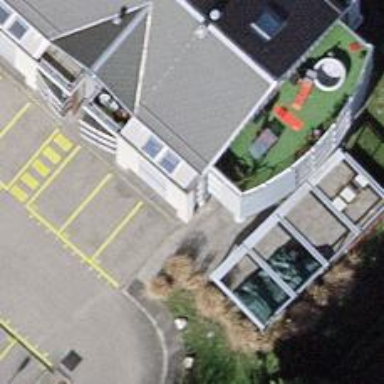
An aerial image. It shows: Restaurant.